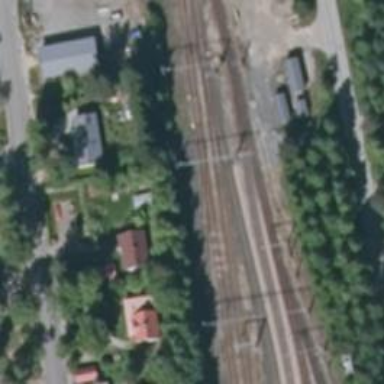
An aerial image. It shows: Railway yard used for servicing trains.